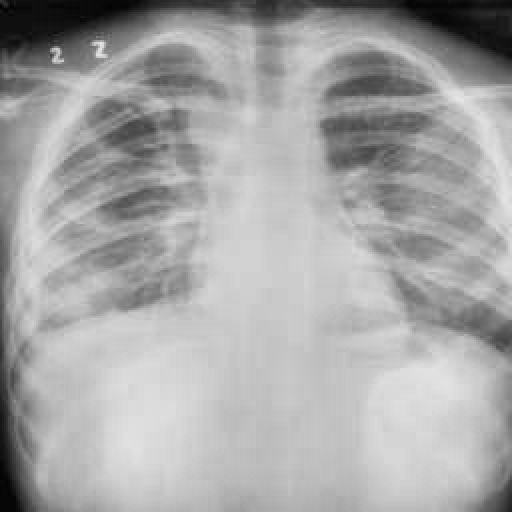
Finding: TUBERCULOSIS